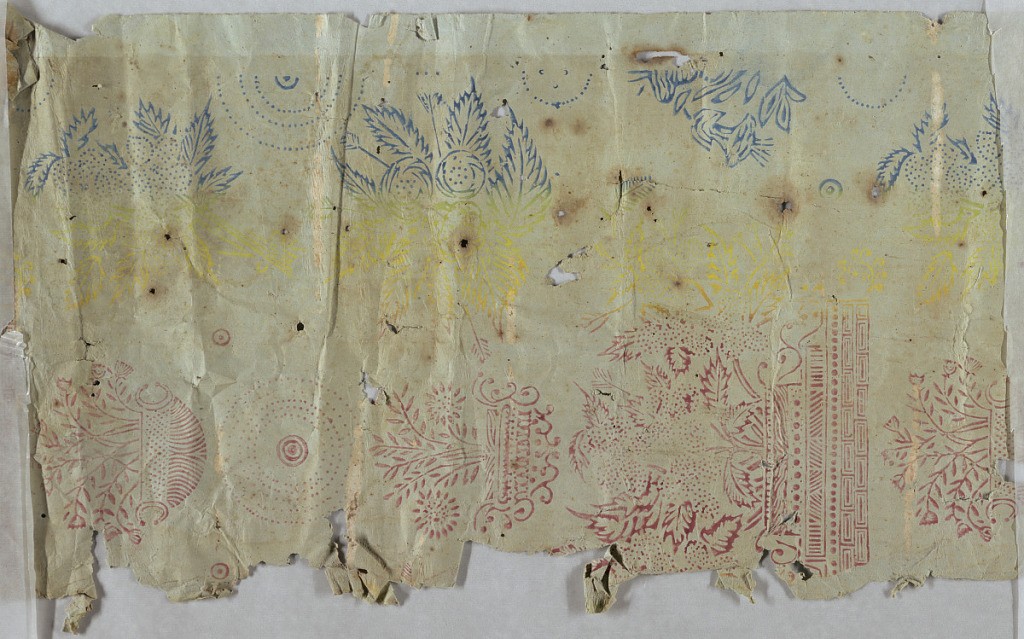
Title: Sidewall
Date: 1820–40
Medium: Machine-printed on continuous paper
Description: Irisé or rainbow paper. Motifs include bouquets in baskets, or perhaps potted plants, stylized floral sprigs and dotted bullseye pattern. Printed in red, yellow and blue on ungrounded blue-green paper.